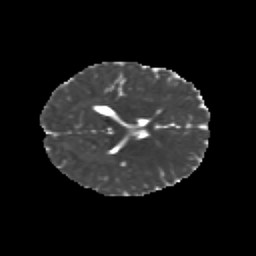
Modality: MD
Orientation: axial
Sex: male
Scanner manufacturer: siemens
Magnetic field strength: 3 T
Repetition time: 5 s
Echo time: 0.071 s